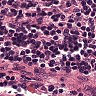
Metastatic tissue present: no